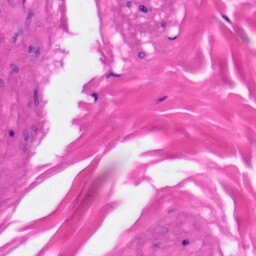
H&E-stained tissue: Skin